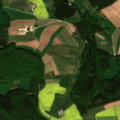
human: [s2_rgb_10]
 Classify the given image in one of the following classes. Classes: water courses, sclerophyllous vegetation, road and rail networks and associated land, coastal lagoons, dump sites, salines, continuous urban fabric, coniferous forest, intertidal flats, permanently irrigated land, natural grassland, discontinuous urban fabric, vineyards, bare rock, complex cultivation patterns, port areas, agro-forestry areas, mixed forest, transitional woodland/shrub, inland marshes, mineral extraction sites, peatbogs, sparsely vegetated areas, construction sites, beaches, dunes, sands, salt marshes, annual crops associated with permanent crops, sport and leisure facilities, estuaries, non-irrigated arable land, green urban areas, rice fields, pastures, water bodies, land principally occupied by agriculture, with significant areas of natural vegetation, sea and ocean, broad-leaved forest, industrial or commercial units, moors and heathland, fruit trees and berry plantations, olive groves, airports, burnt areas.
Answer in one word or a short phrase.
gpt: non-irrigated arable land, coniferous forest, mixed forest